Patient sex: M
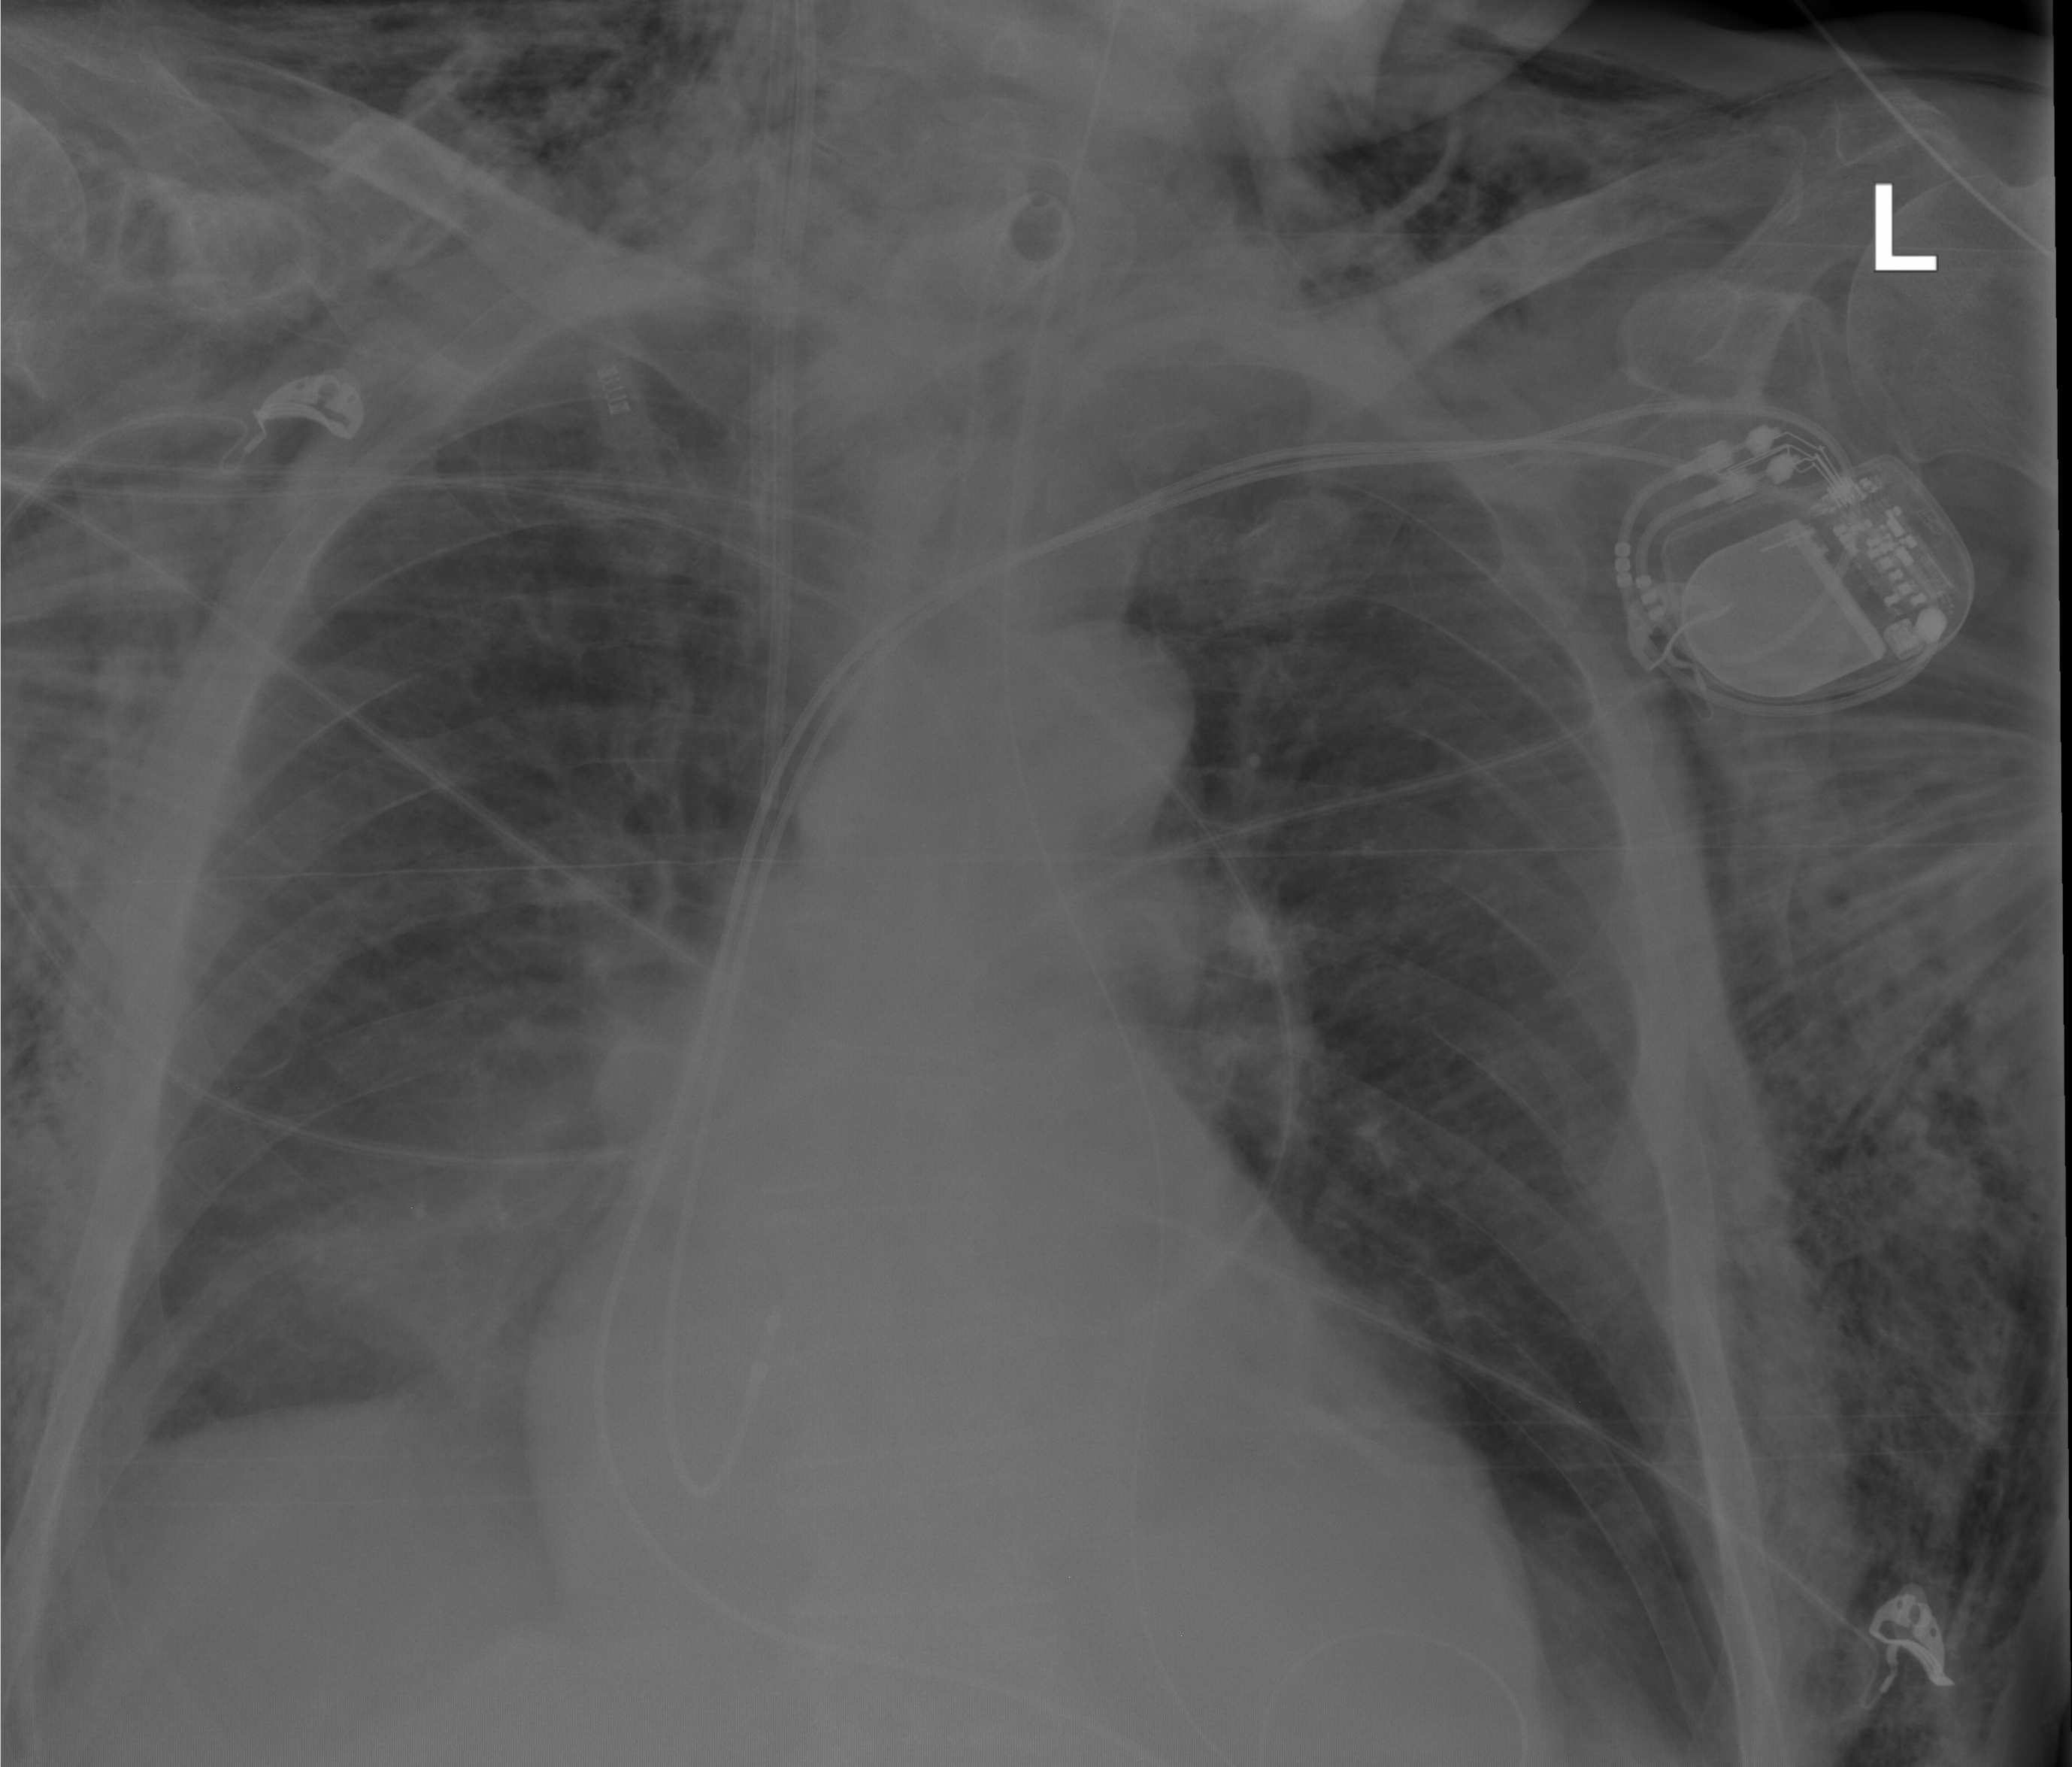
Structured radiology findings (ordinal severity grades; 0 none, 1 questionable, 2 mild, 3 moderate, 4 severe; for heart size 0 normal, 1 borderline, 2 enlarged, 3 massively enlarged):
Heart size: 1
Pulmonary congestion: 0
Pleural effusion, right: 0
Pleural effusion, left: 0
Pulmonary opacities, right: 0
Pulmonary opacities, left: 0
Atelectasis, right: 2
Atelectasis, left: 0